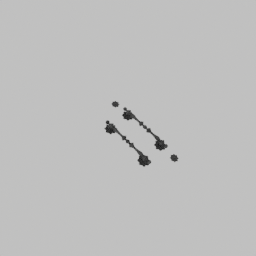
Label: mechanical